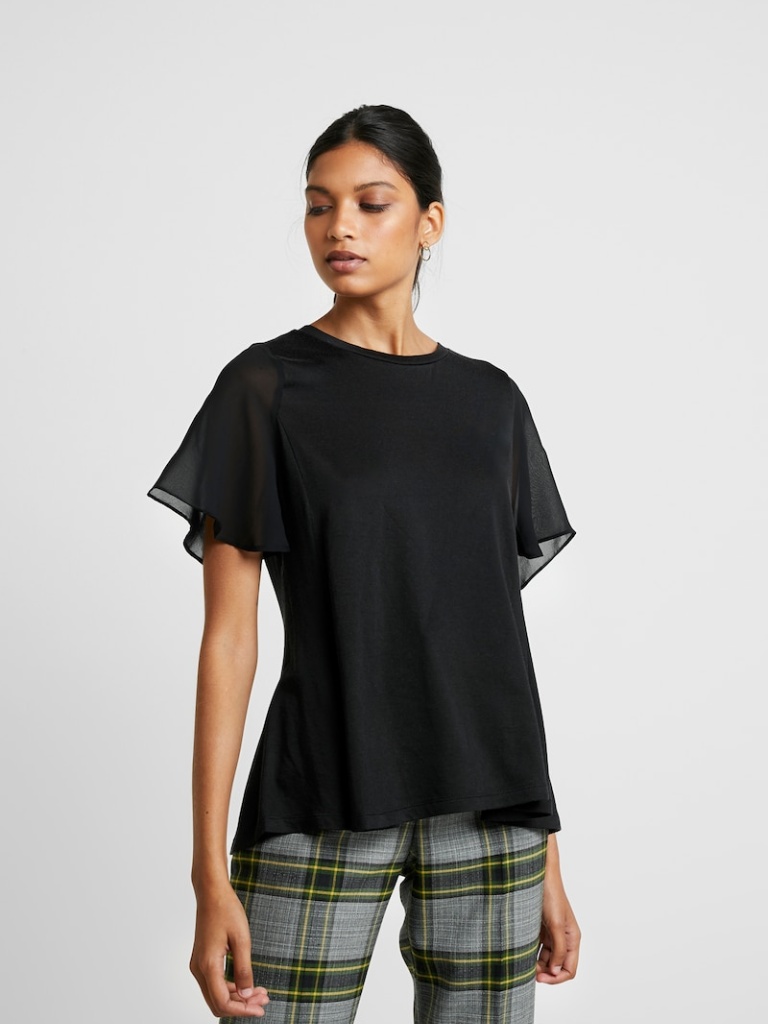
knit relaxed short sleeve hip length Untucked crew t-shirt